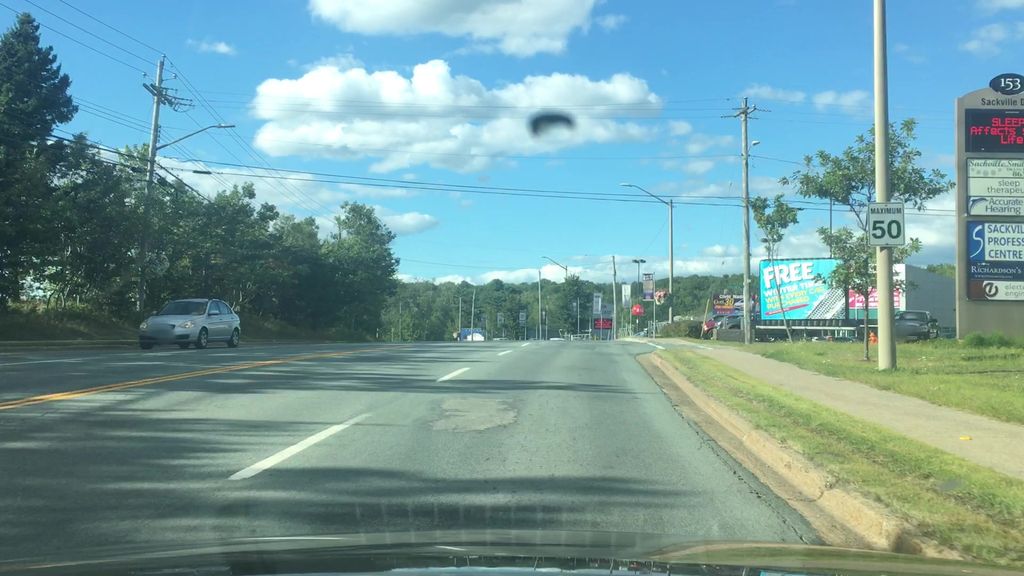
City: halifax